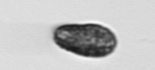
Label: Pseudochattonella_farcimen